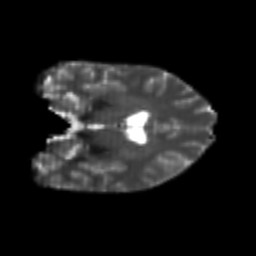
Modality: T2w
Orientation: coronal
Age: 24
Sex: female
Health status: healthy
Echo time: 0.074 s